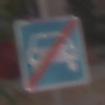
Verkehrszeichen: EndeKraftfahrstrasse
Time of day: MorningAfternoon
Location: Outdoor (Urban)
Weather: Clear
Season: NotSpecified
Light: Natural